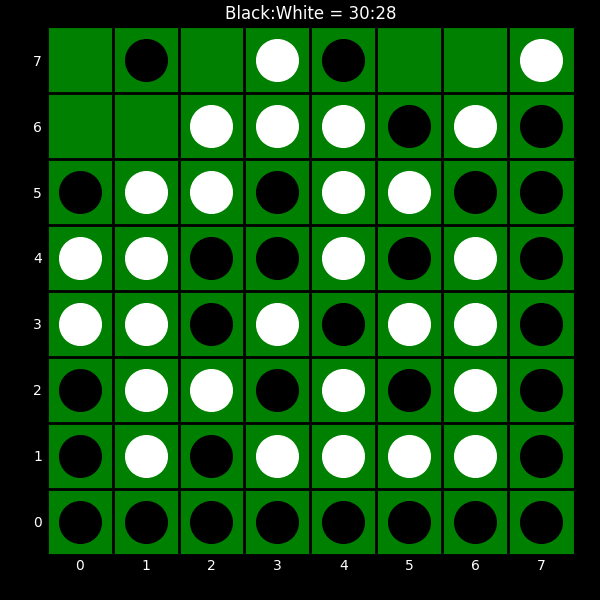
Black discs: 30
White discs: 28